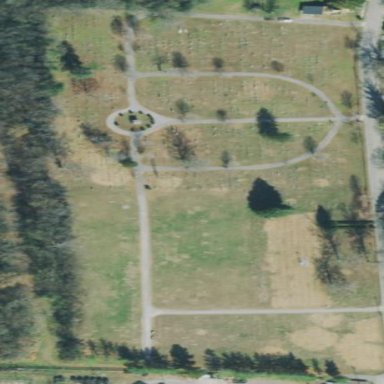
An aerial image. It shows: Cemetery.